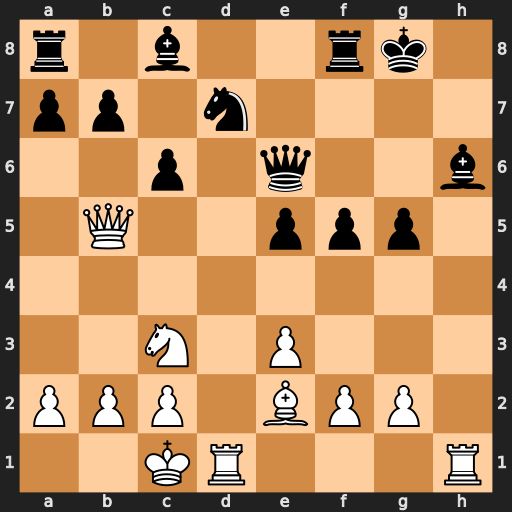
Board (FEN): r1b2rk1/pp1n4/2p1q2b/1Q2ppp1/8/2N1P3/PPP1BPP1/2KR3R
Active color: w
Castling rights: -
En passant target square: -
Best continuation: Bc4 cxb5 Bxe6+ Kg7 Bxd7